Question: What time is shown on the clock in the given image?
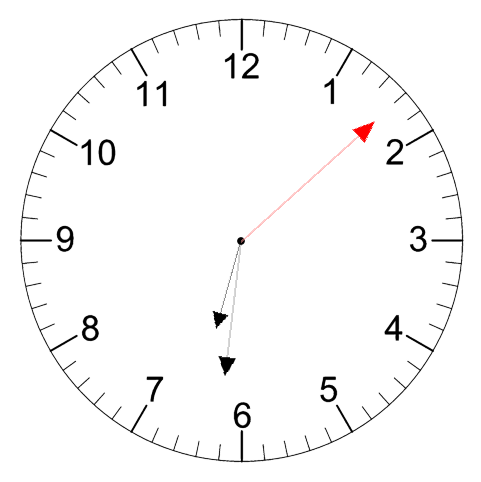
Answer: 06:31:08